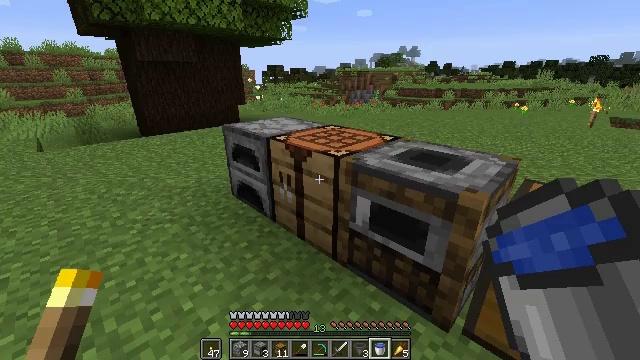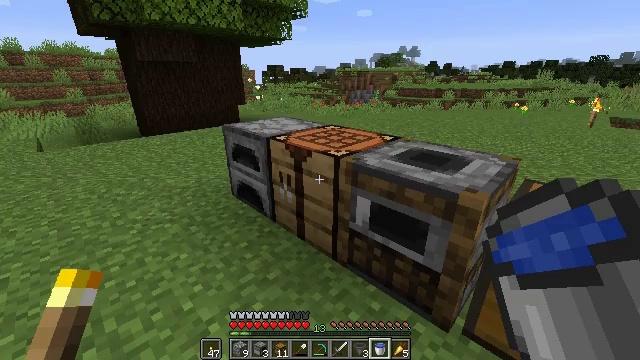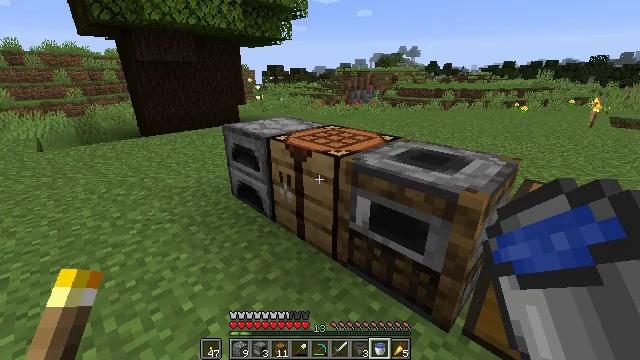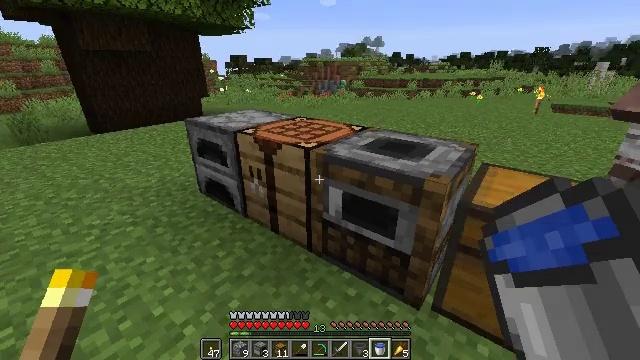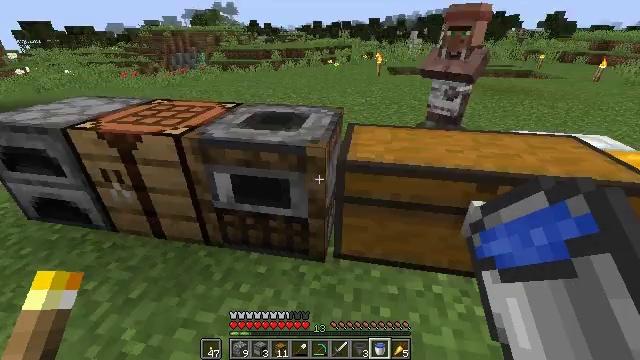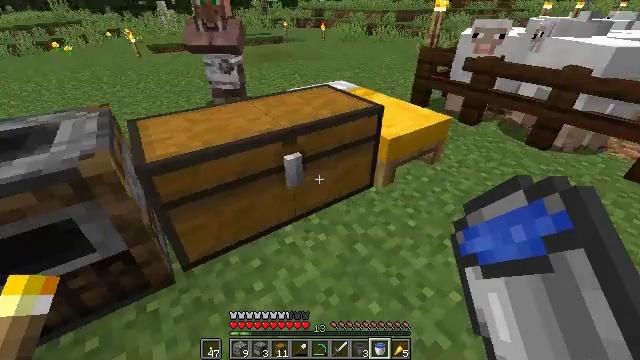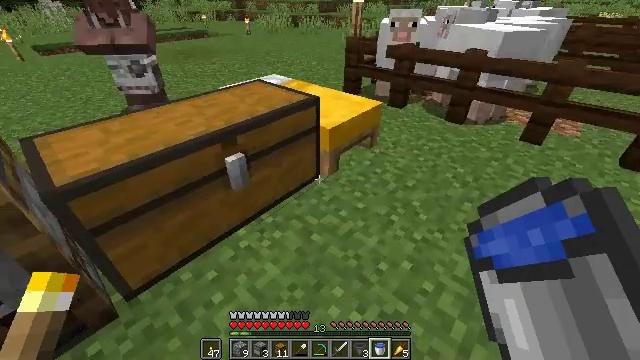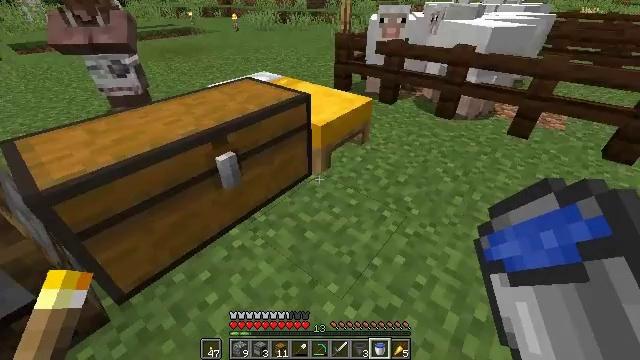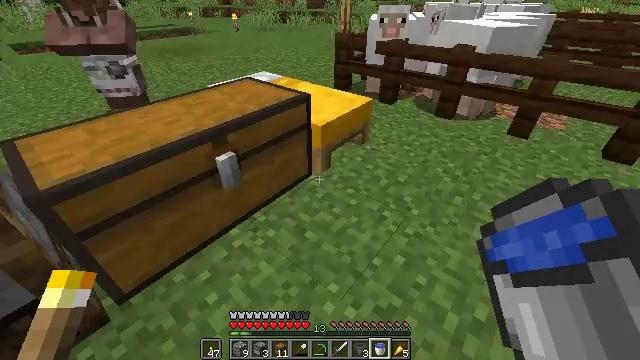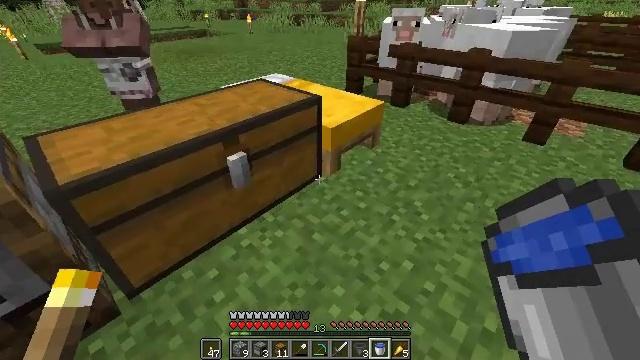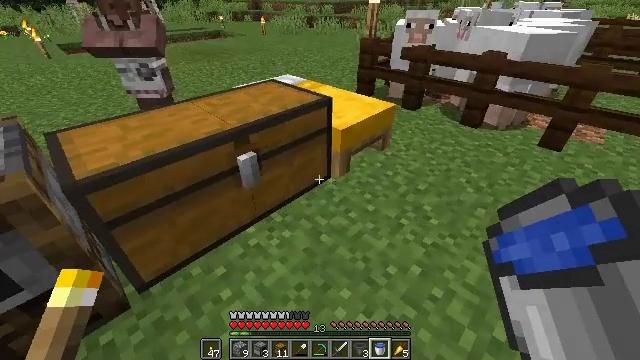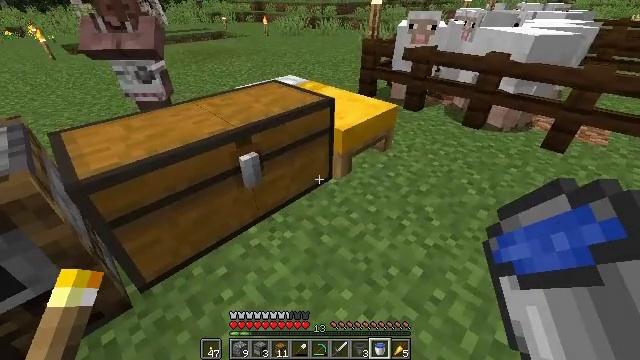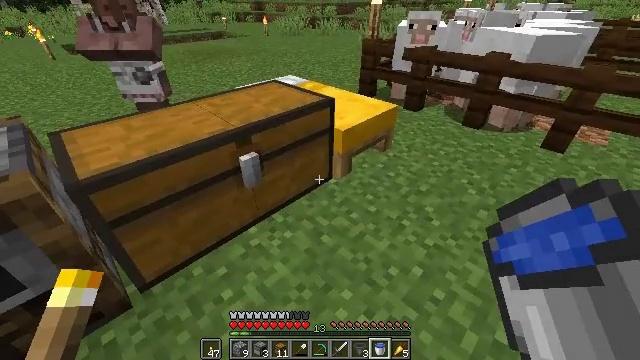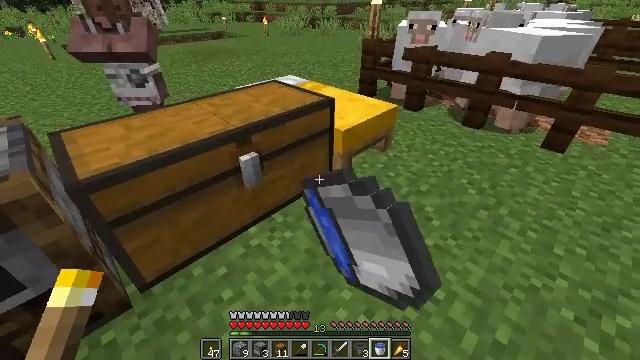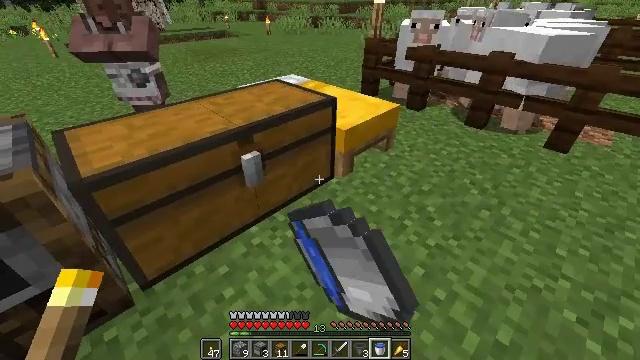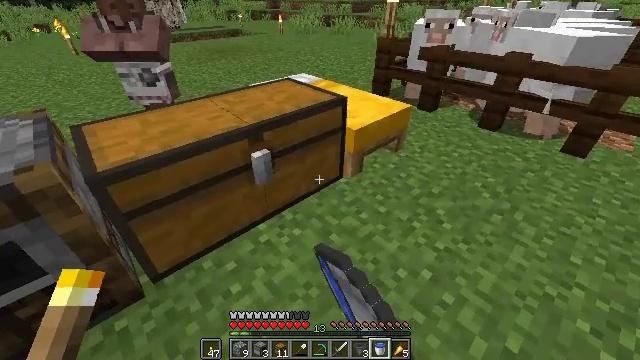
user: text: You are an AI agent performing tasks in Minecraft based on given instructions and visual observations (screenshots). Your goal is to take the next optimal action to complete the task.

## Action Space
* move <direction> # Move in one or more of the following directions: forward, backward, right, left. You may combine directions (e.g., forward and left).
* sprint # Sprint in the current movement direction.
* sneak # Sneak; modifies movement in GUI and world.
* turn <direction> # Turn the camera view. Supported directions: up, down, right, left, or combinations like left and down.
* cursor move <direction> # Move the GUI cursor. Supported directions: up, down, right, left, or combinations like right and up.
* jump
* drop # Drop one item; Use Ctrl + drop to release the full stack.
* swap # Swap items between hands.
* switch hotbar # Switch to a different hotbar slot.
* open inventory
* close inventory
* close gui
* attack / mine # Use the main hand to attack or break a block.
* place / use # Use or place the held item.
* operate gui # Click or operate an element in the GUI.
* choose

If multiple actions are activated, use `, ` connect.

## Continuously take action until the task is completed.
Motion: motion action
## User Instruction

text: Craft a set of rails using iron ingots and a stick.
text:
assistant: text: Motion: no_op
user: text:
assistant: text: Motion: no_op
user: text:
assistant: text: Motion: turn right and down
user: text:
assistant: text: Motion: turn right and down
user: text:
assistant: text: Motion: turn right and down
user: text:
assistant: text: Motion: turn right and down
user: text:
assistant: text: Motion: turn right
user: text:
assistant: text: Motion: no_op
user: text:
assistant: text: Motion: turn left
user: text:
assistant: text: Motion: turn left
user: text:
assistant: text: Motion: no_op
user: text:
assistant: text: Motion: use / place
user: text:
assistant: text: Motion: use / place
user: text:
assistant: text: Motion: use / place
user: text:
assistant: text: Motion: turn left
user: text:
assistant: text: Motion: no_op
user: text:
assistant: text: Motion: no_op
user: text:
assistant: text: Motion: no_op
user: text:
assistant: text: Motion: no_op
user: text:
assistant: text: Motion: no_op
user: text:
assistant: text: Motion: no_op
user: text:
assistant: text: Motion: no_op
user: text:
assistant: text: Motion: no_op
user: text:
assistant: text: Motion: no_op
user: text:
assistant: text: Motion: turn right and up
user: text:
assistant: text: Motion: turn right and up
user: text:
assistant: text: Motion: turn right and up
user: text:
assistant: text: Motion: turn up
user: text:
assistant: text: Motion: no_op
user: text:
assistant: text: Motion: no_op